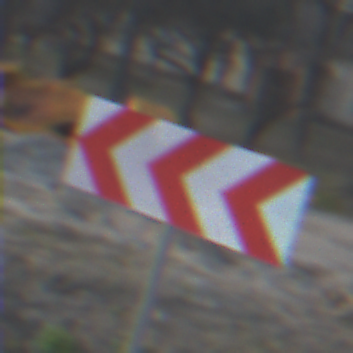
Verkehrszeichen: RichtungstafelnInKurvenGrossRechts
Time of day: SunriseSunset
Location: Outdoor (Suburban)
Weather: PartlyCloudy
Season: Winter
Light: Natural